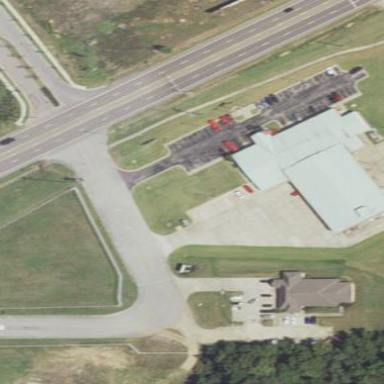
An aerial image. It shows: Fire station building.